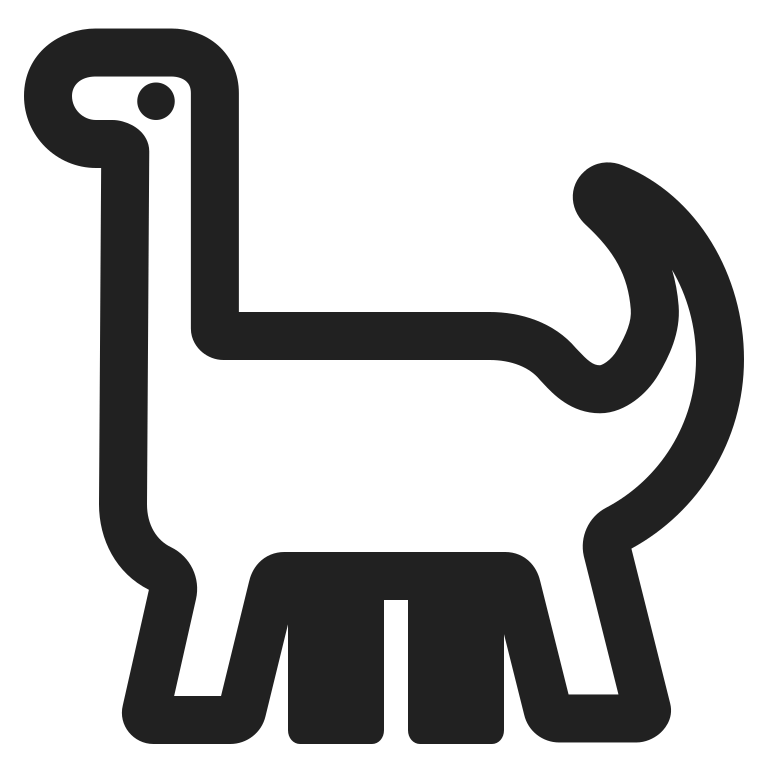
sauropod high contrast